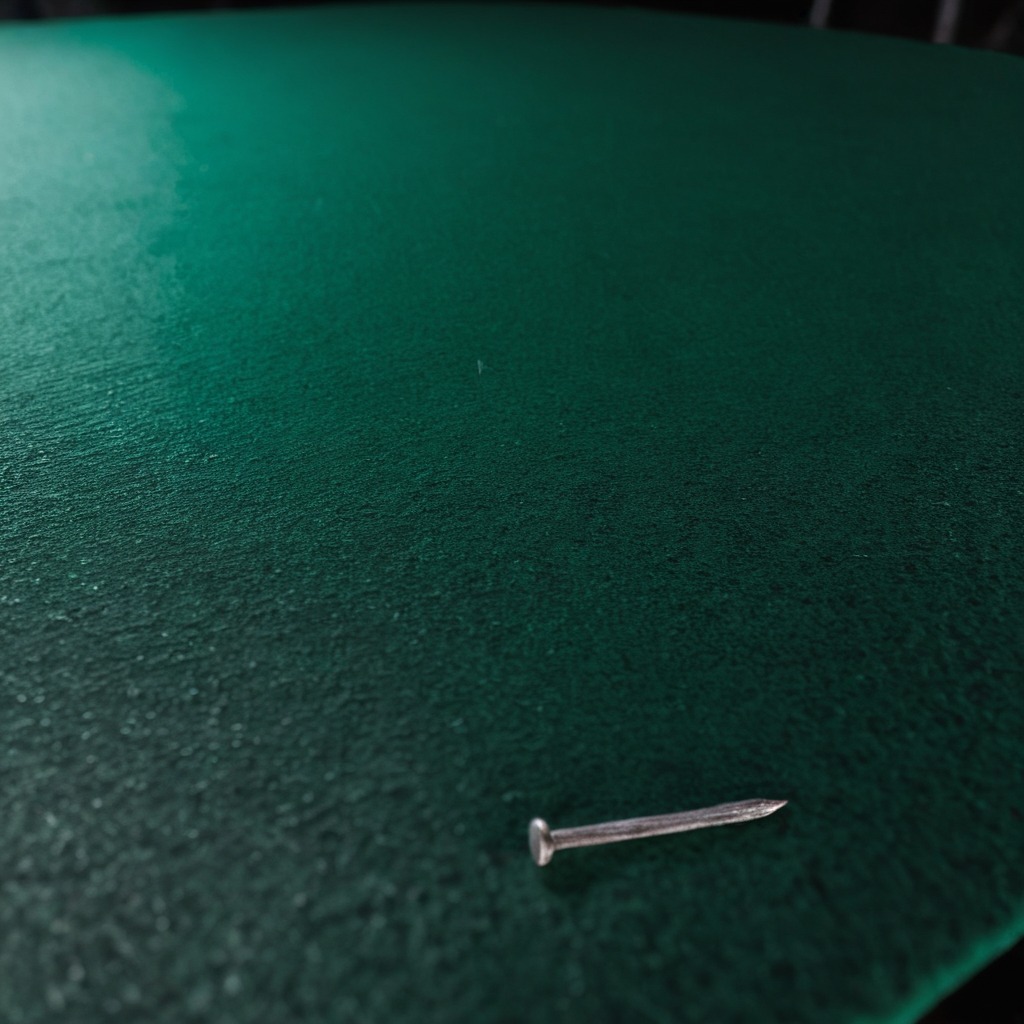
A nail is lying on the granite tabletop.